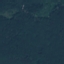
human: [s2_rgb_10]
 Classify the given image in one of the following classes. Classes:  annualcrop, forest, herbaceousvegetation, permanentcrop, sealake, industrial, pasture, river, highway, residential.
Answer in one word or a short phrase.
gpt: Forest